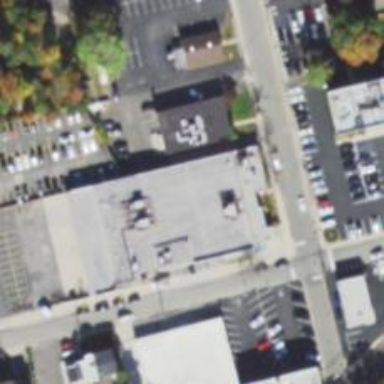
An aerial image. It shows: Post office.